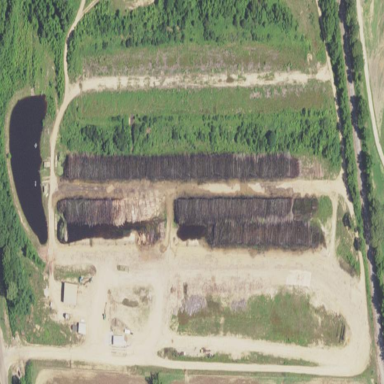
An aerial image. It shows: Industrial area designated as lumber yard.